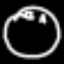
Label: clock